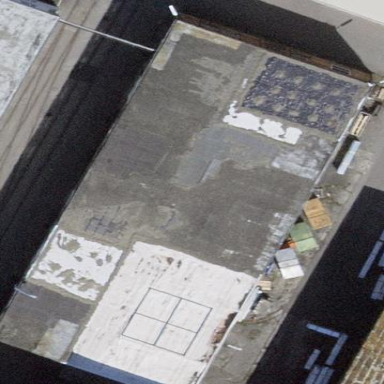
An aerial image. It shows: Industrial building.